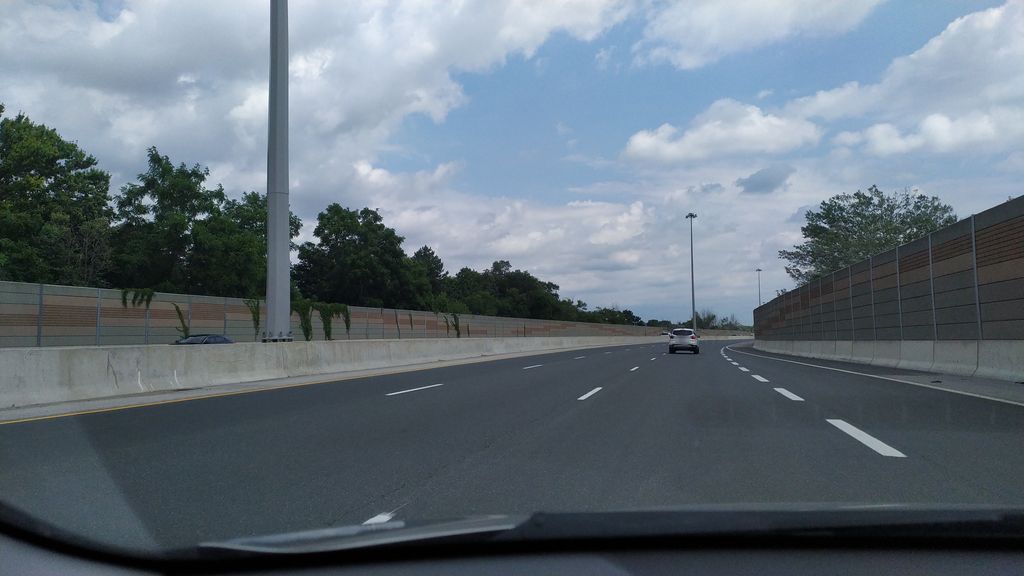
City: kitchener-waterloo